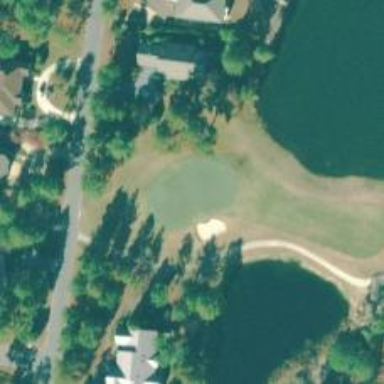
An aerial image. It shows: View of golf hole.